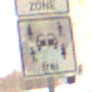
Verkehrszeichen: CarsharingfahrzeugeFrei
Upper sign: BeginnEingeschraenktesHalteverbotZone
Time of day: MorningAfternoon
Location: Roofed (Suburban)
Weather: PartlyCloudy
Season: Winter
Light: Natural